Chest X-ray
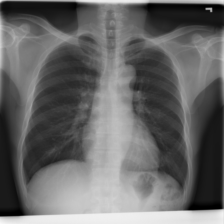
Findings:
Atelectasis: negative
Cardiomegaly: negative
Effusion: negative
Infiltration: negative
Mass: negative
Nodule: negative
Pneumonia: negative
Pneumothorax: negative
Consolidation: negative
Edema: negative
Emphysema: negative
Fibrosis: negative
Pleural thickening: negative
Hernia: negative